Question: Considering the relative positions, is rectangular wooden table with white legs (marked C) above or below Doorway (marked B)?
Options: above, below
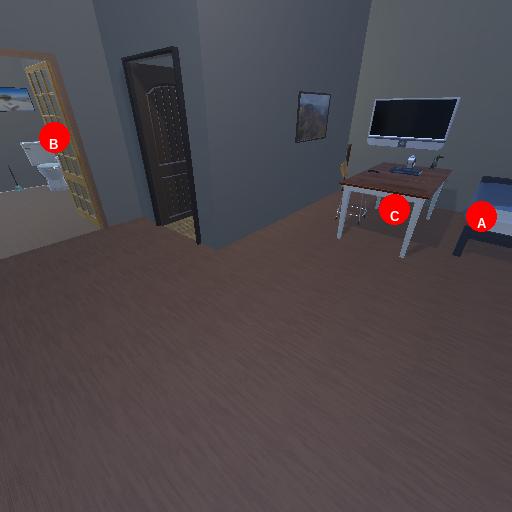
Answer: above